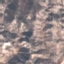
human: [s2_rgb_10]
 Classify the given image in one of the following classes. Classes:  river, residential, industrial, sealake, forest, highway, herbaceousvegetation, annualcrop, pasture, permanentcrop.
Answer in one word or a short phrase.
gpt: HerbaceousVegetation